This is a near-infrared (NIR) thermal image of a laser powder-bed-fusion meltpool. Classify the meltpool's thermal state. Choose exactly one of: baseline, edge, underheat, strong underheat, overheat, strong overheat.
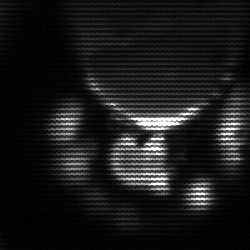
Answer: baseline